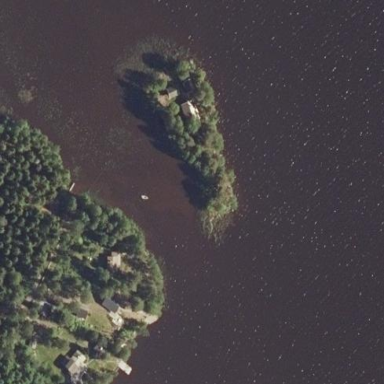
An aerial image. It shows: Islet covered with woodland.